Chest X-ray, AP view. Patient: 38 years old, sex F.
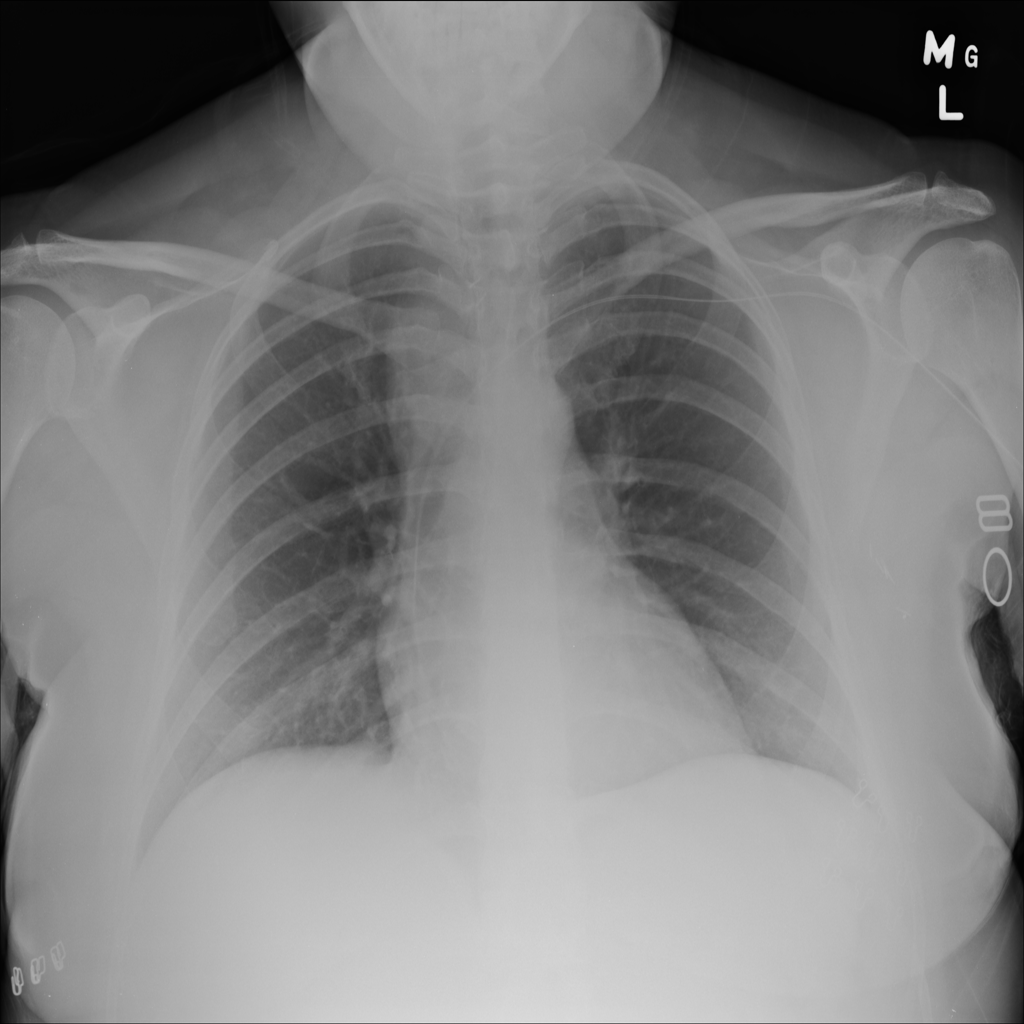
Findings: No Finding